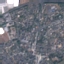
Land use / land cover class: Residential